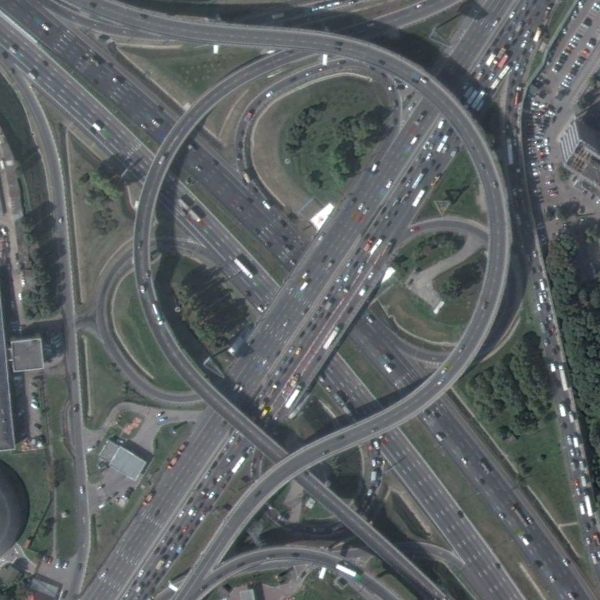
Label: Viaduct